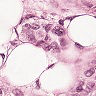
Metastatic tissue present: yes